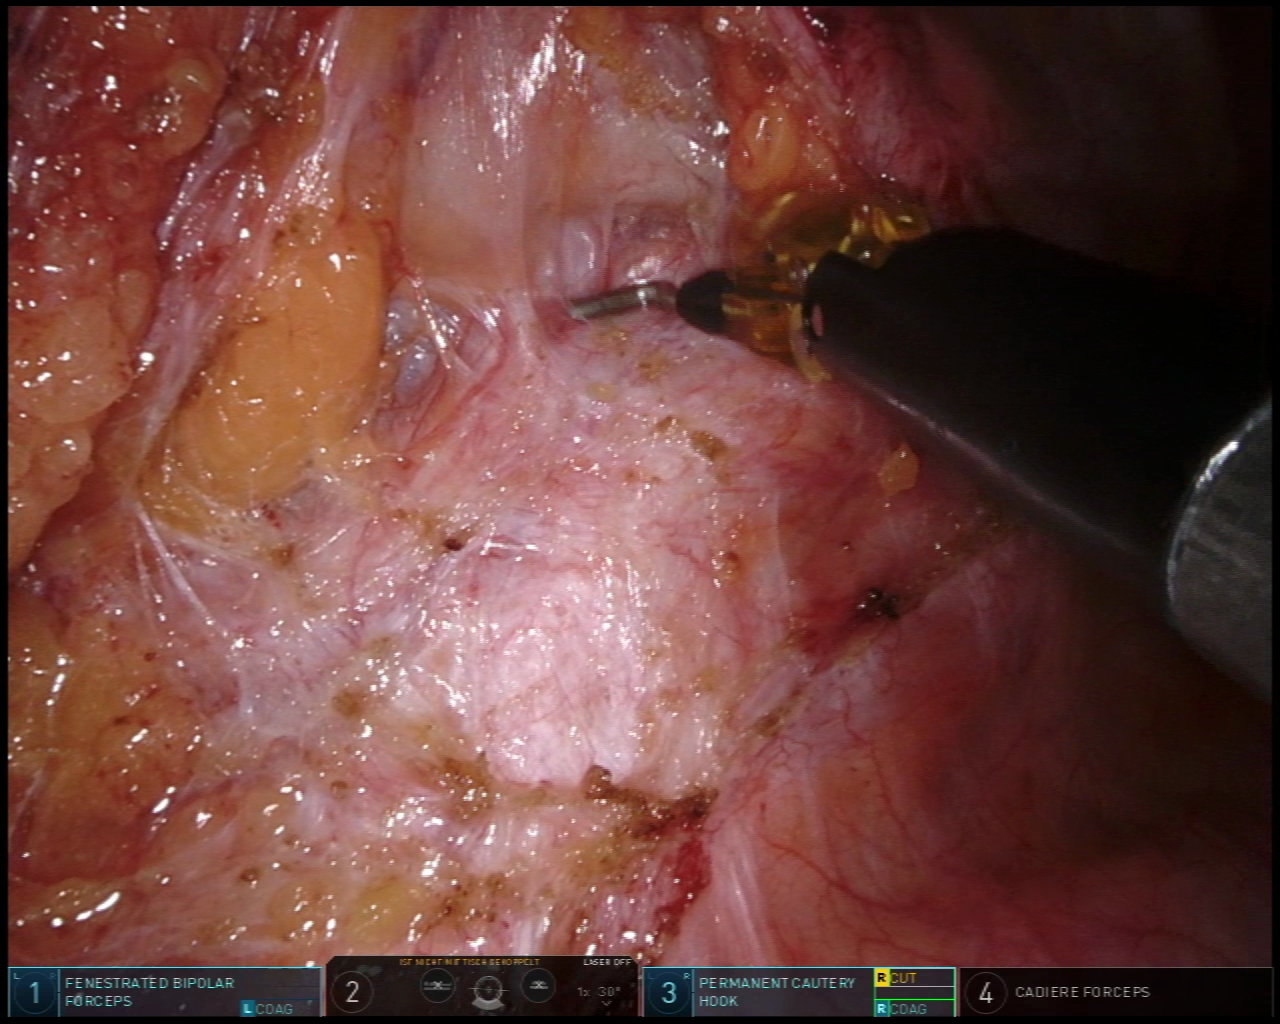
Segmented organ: ureter
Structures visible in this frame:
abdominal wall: no
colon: no
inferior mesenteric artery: no
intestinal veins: no
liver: no
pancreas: no
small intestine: no
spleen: no
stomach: no
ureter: yes
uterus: no
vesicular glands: no